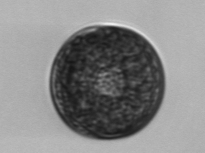
Label: Coscinodiscus